Interaction volume radius: 5 \u00c5
Interaction volume height: 25 \u00c5
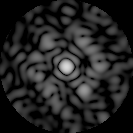
Disorder parameter: 0.6422